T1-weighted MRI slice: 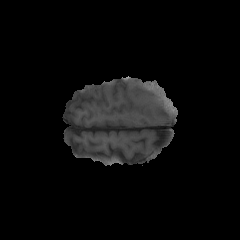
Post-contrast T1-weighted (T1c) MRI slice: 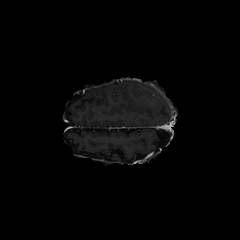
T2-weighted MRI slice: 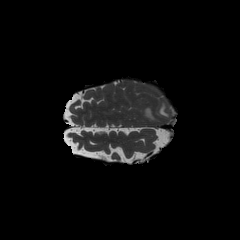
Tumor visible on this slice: yes